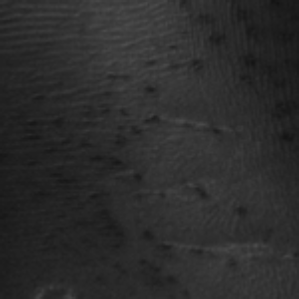
Label: frost